Interaction volume radius: 5 \u00c5
Interaction volume height: 20 \u00c5
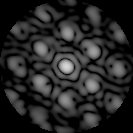
Disorder parameter: 0.4709